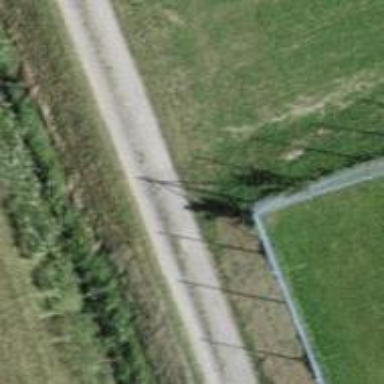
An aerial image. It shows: Fence.